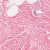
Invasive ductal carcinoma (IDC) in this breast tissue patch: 0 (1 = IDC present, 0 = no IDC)